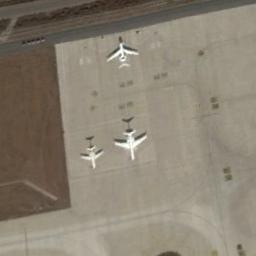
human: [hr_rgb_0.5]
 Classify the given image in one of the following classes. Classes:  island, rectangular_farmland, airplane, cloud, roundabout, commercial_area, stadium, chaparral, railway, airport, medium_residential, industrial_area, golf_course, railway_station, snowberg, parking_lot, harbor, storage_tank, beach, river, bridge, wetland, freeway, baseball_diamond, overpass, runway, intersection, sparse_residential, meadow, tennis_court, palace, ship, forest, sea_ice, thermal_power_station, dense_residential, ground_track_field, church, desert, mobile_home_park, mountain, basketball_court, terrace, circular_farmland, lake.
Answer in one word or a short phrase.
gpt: airplane